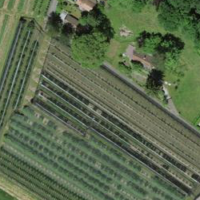
EUNIS habitat code: 55
Species observed at this site:
Phylloscopus collybita